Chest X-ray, PA view. Patient: 18 years old, sex M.
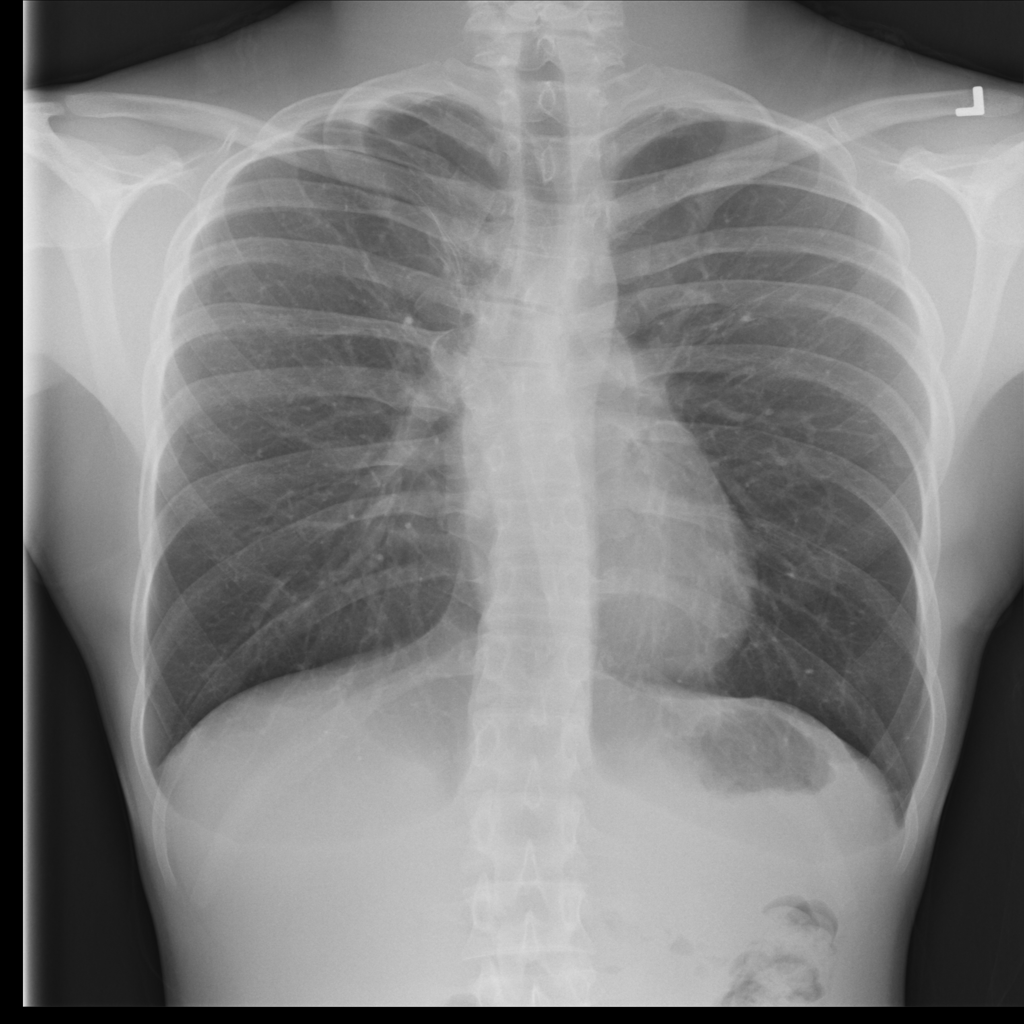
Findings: No Finding